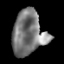
Tissue: lung
Cell type: T cells
Senescence score: 0.1859
Nuclear area (px): 1395
Mean DAPI intensity: 123.161